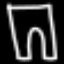
Label: pants